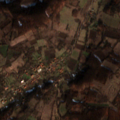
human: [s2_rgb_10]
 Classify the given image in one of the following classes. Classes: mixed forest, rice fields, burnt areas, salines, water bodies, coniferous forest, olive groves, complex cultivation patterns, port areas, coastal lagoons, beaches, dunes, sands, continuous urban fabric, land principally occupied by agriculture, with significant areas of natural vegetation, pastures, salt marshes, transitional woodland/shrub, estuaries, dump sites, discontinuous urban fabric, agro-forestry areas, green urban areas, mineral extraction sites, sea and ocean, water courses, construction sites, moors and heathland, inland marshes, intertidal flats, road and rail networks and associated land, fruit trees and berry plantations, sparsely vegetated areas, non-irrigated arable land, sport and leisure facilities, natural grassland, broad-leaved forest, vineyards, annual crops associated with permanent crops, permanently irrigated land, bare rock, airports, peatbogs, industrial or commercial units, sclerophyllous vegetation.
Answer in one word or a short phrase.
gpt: complex cultivation patterns, land principally occupied by agriculture, with significant areas of natural vegetation, broad-leaved forest, transitional woodland/shrub